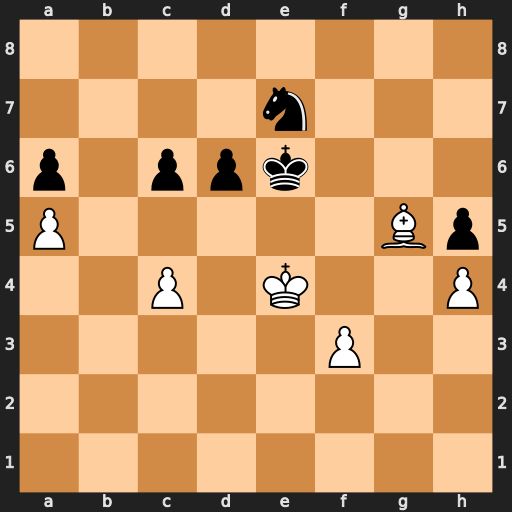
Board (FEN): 8/4n3/p1ppk3/P5Bp/2P1K2P/5P2/8/8
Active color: w
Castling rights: -
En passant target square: -
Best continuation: Bxe7 Kxe7 Kf5